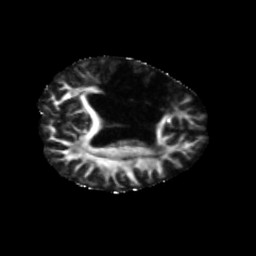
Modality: FA
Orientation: axial
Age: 66
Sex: female
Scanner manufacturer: siemens
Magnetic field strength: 3 T
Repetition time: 5.47 s
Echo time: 0.0854 s